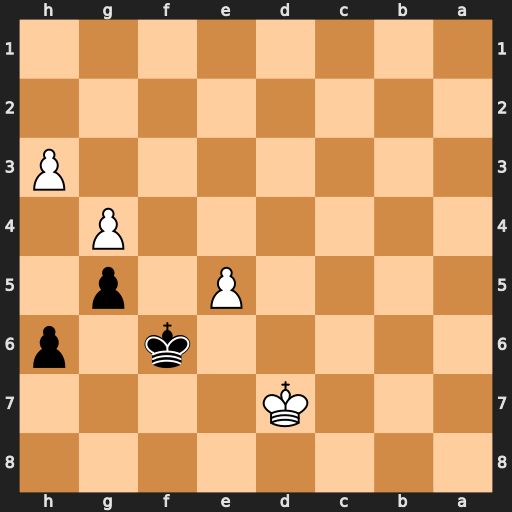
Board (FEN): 8/3K4/5k1p/4P1p1/6P1/7P/8/8
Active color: b
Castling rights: -
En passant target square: -
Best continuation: Kxe5 Ke7 Kf4